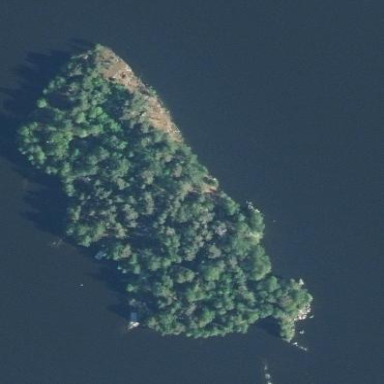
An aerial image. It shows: Islet.